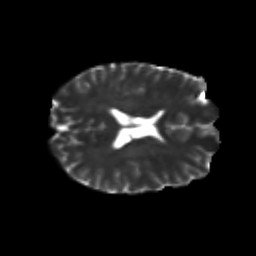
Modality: T2w
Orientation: axial
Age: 25
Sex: male
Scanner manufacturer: siemens
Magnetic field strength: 3 T
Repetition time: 3.5 s
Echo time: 0.125 s